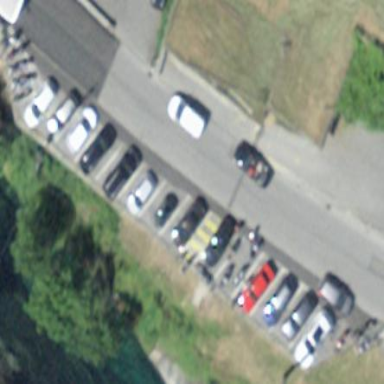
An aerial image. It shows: Parking area.